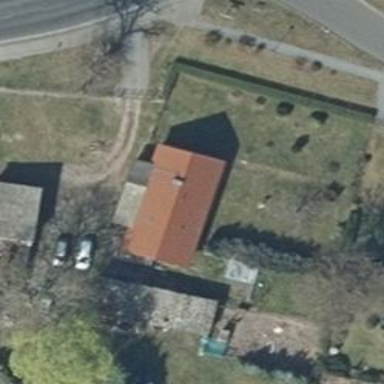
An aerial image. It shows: House with flat grey roof.